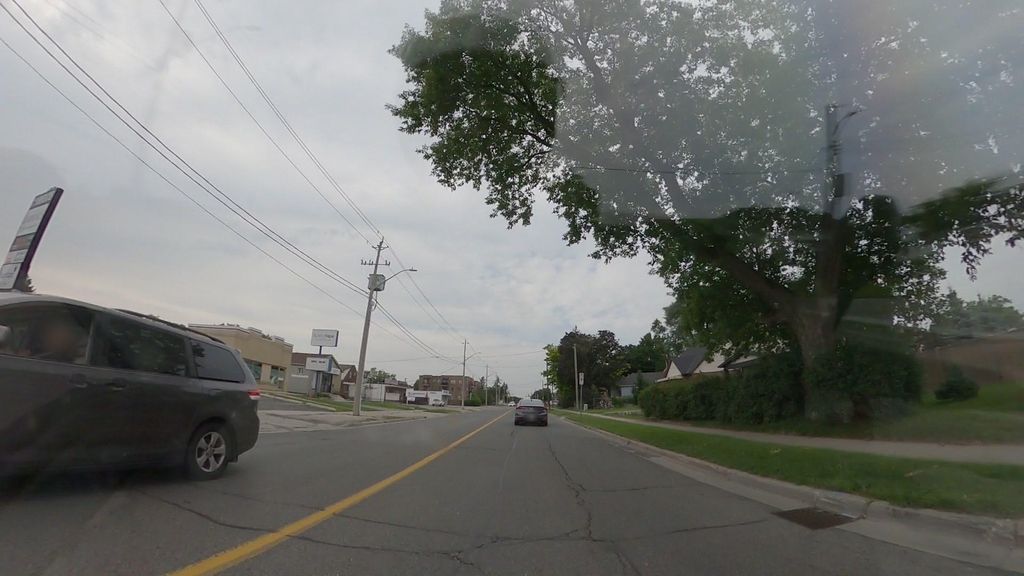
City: kitchener-waterloo